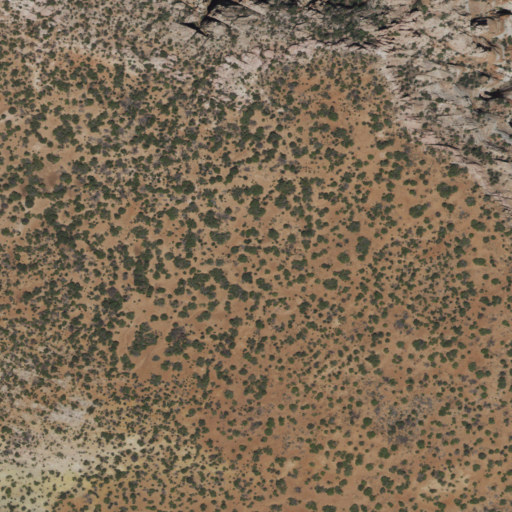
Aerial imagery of mountain in New Mexico named Dowa Yalanne containing evergreen forest and shrub